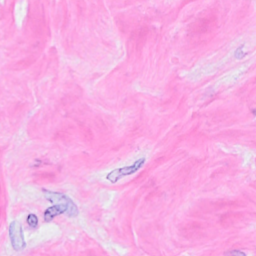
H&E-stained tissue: Breast